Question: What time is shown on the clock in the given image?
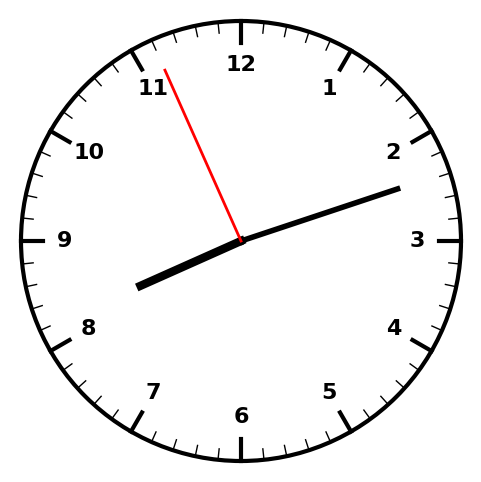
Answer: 08:11:56